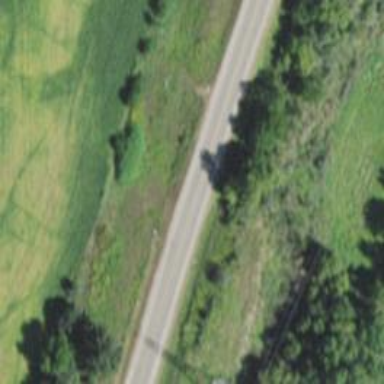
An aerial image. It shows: Tertiary road.